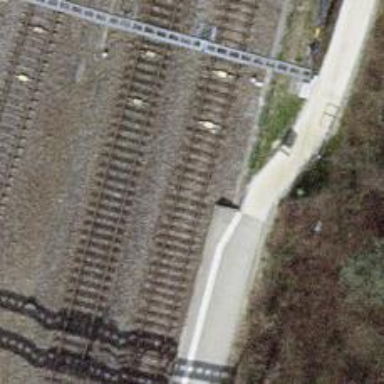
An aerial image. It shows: Single-track railway with electrified contact lines.